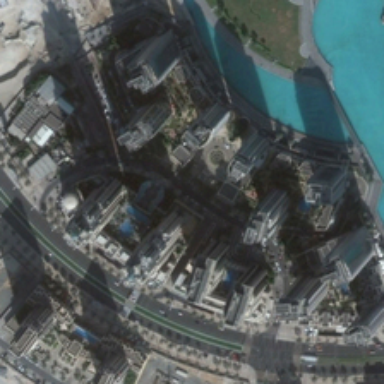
Many buildings are in two sides of a curved road in a commercial area .